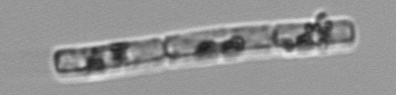
Label: Guinardia_delicatula